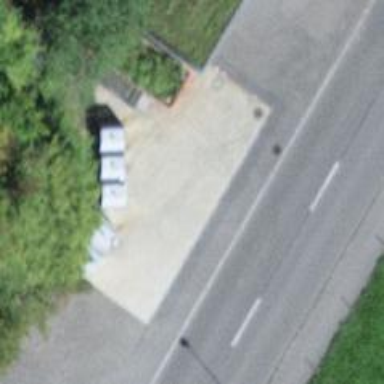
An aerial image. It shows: Recycling container at amenity designated for recycling.